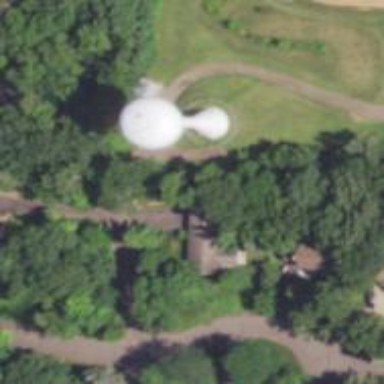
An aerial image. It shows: Water tower that is man-made.